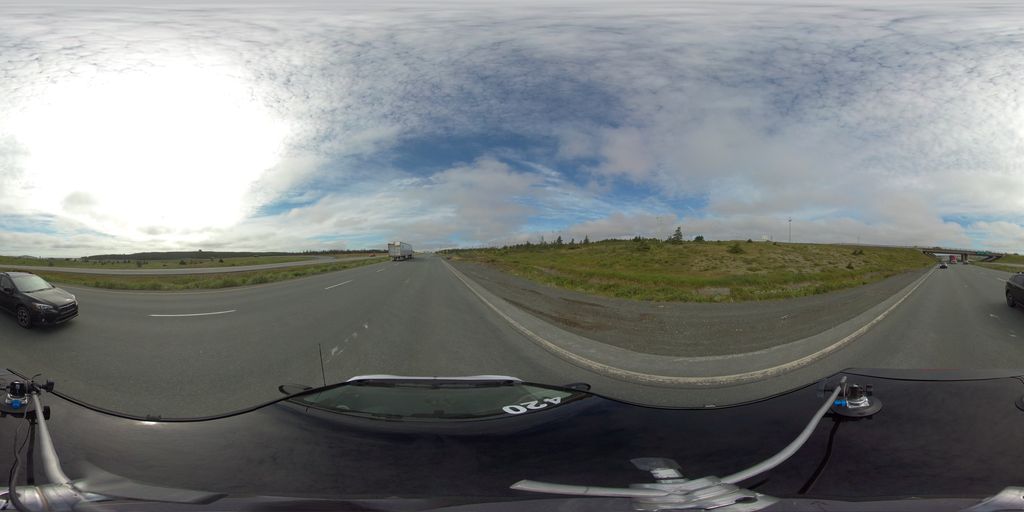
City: st_johns